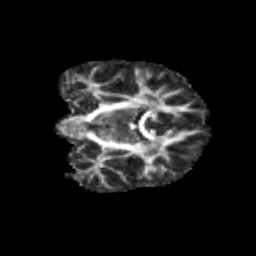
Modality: FA
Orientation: coronal
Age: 11
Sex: male
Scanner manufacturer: siemens
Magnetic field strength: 3 T
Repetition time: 3.8 s
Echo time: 0.07 s